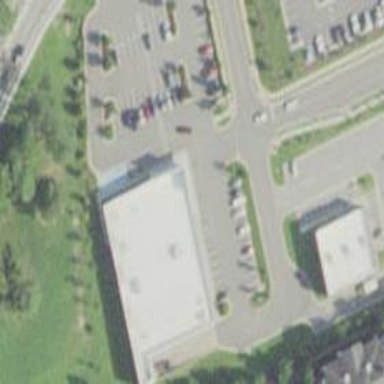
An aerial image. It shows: Retail building housing supermarket.